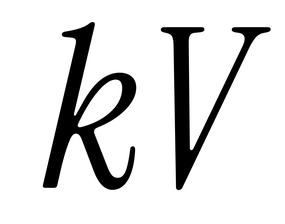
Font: InstrumentSerif-Italic